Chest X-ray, AP view. Patient: 17 years old, sex F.
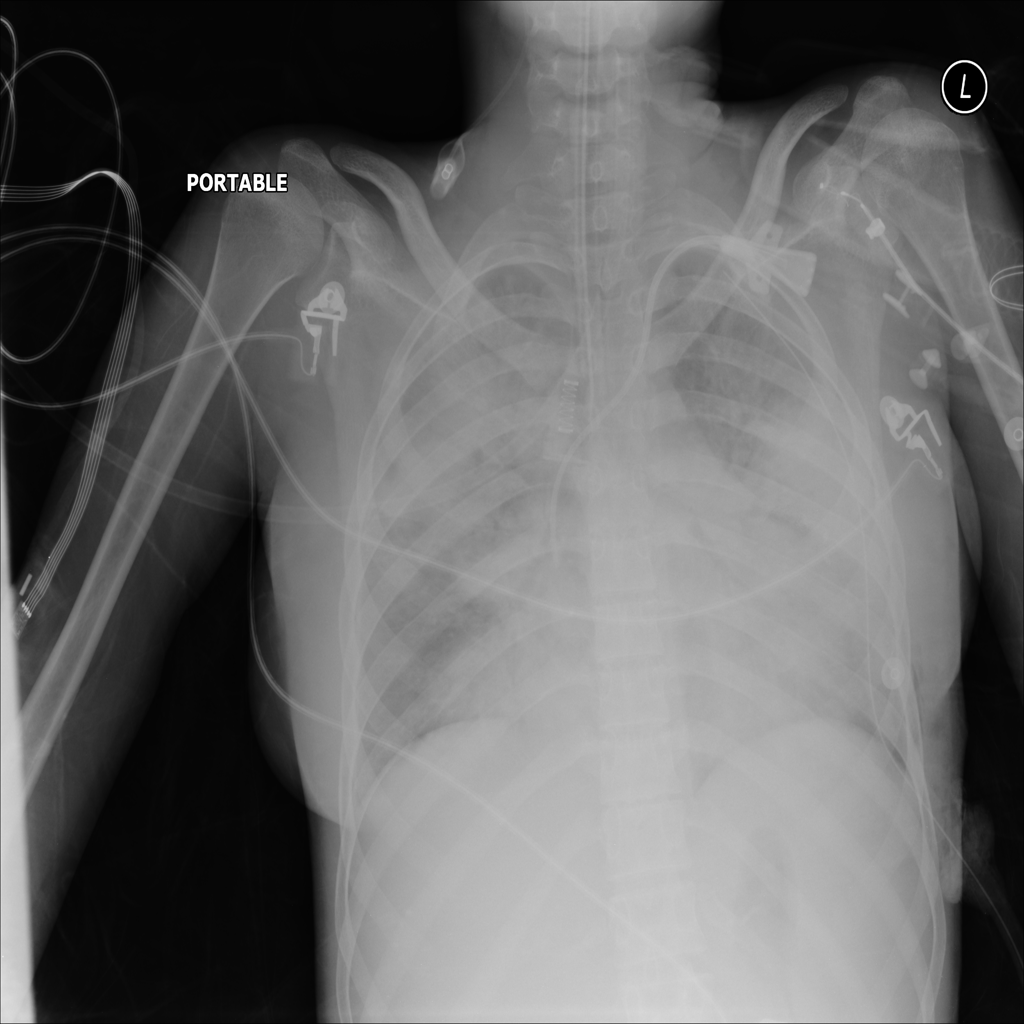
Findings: No Finding